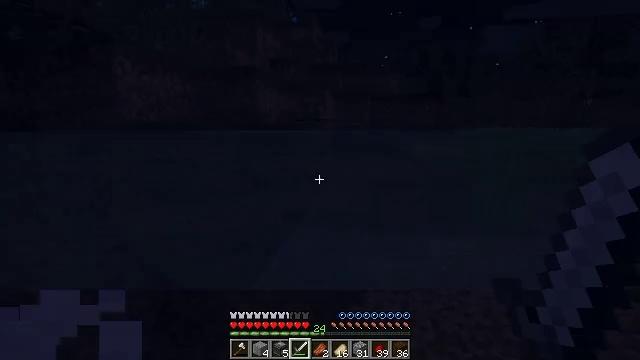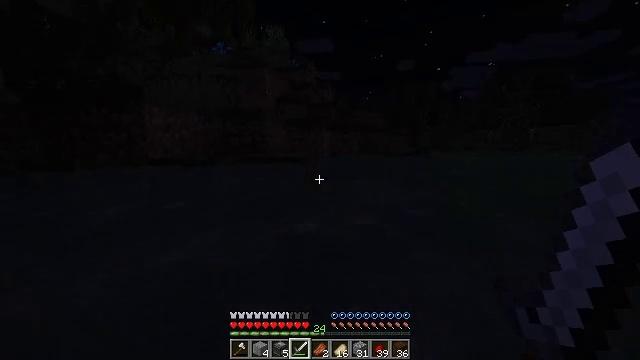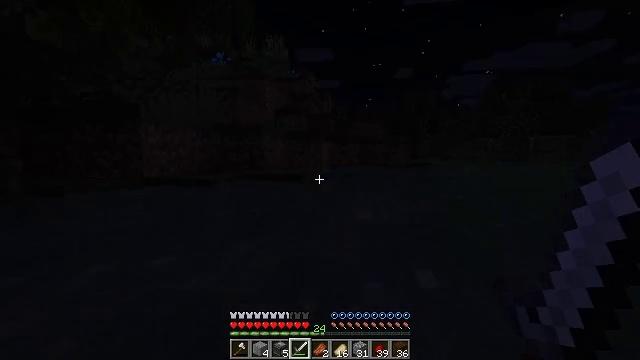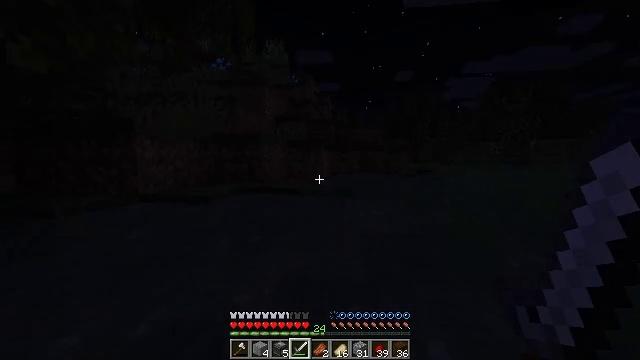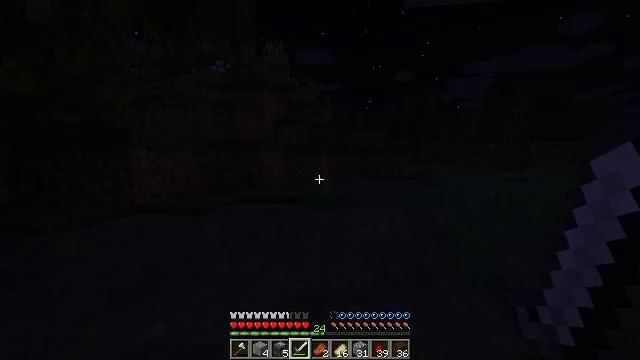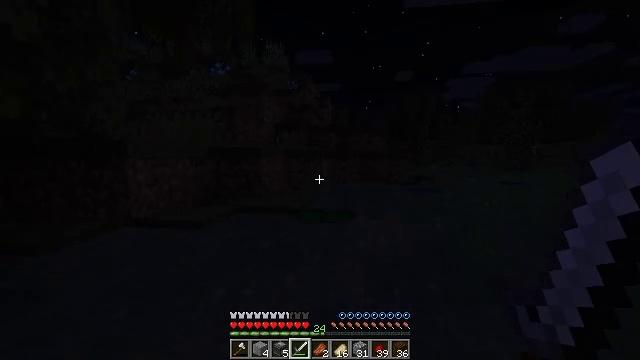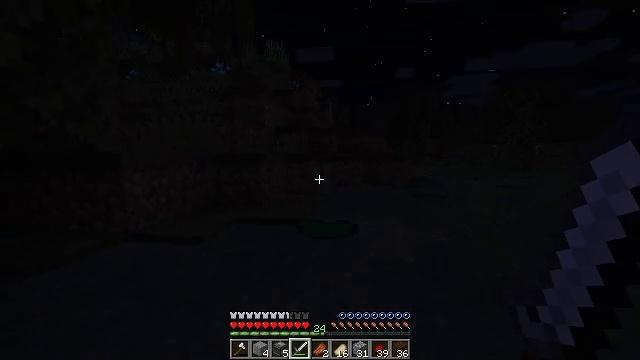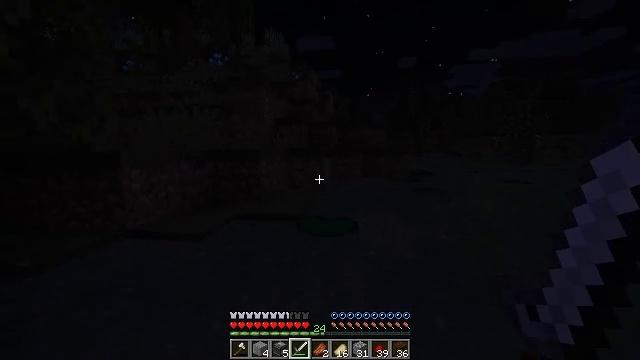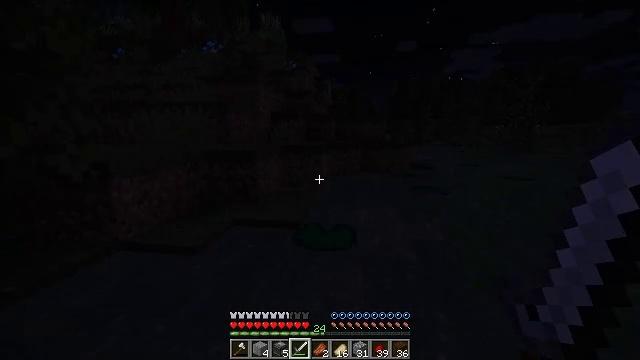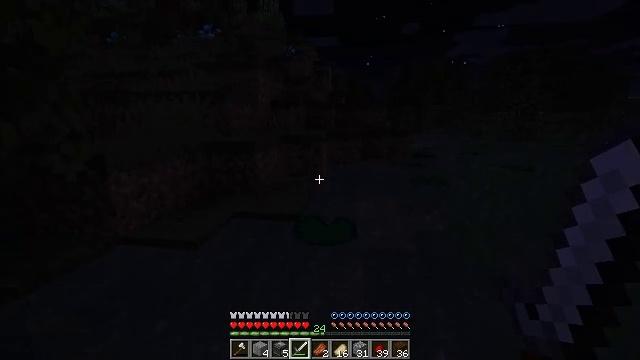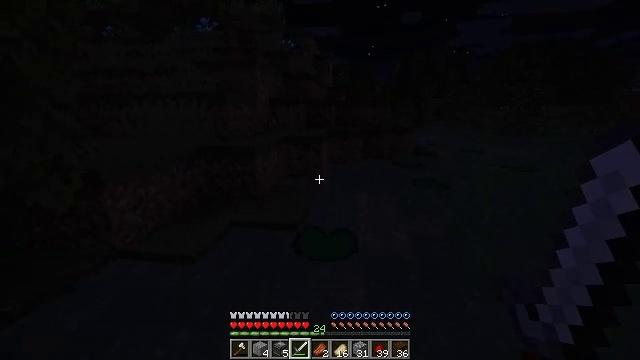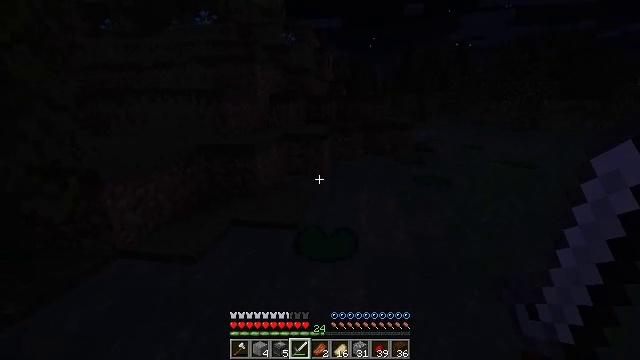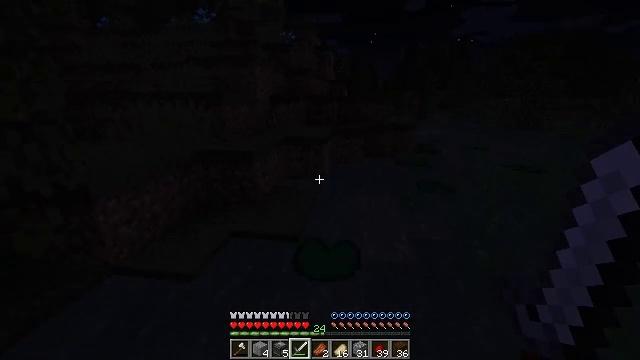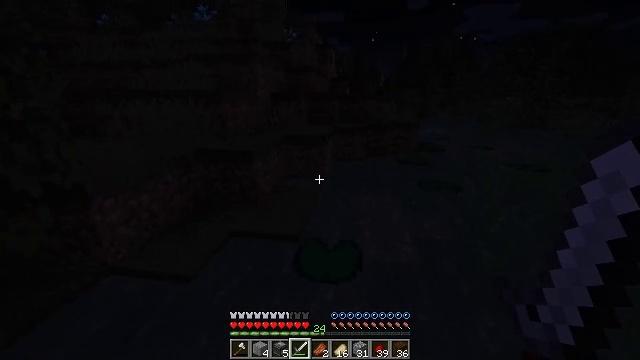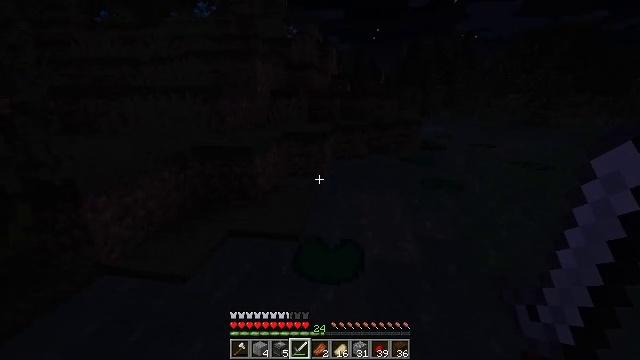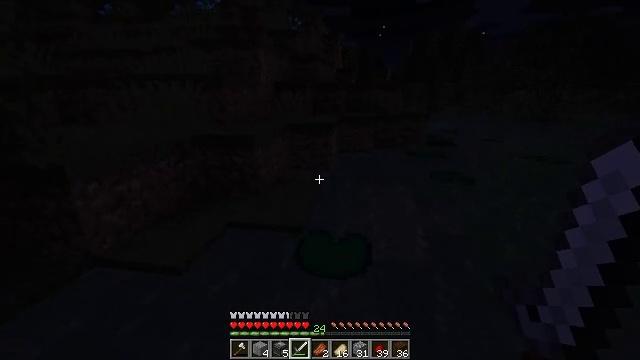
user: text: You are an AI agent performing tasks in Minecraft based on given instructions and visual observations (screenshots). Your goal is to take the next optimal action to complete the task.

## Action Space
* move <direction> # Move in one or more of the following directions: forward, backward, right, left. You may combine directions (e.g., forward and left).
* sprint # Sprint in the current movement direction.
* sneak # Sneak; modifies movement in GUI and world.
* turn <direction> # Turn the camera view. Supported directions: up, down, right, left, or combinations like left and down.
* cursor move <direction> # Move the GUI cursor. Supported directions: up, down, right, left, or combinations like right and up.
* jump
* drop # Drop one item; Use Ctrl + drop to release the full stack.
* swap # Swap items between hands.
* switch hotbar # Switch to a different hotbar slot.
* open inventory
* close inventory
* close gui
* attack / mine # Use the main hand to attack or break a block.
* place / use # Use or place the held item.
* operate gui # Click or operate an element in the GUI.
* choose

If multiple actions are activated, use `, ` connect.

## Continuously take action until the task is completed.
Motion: motion action
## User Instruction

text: Combat the slime.
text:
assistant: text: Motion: move forward, turn up, jump
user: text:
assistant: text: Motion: move forward, sprint, turn up, jump
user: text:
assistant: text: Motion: move forward, sprint, jump
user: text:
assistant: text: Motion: move forward, sprint, jump
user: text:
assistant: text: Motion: move forward, sprint, jump
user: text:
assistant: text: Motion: move forward, sprint, jump
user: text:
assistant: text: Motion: move forward, sprint, turn down, jump
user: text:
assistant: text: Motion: move forward, sprint, turn down, jump
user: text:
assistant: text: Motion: move forward, turn down, jump
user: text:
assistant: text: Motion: move forward, turn down, jump
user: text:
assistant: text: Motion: move forward, turn down, jump
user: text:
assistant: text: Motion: move forward, jump
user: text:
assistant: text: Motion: move forward, jump
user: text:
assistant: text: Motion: move forward, jump
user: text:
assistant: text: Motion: move forward, turn left, jump
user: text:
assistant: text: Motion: move forward, jump
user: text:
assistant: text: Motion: move forward, jump
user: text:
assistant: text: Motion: move forward, jump
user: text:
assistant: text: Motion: move forward, jump
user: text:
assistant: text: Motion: move forward, jump
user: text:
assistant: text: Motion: move forward, turn left, jump
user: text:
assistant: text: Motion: move forward, sprint, jump
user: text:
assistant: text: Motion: move forward, sprint, turn left, jump
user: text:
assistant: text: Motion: move forward, sprint, turn left, jump
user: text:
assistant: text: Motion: move forward, sprint, jump
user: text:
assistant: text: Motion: move forward, sprint, jump
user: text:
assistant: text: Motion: move forward, sprint, jump
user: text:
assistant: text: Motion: move forward, sprint, jump
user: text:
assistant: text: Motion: move forward, sprint, turn left, jump
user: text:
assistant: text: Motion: move forward, sprint, turn left, jump